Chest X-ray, PA view. Patient: 43 years old, sex M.
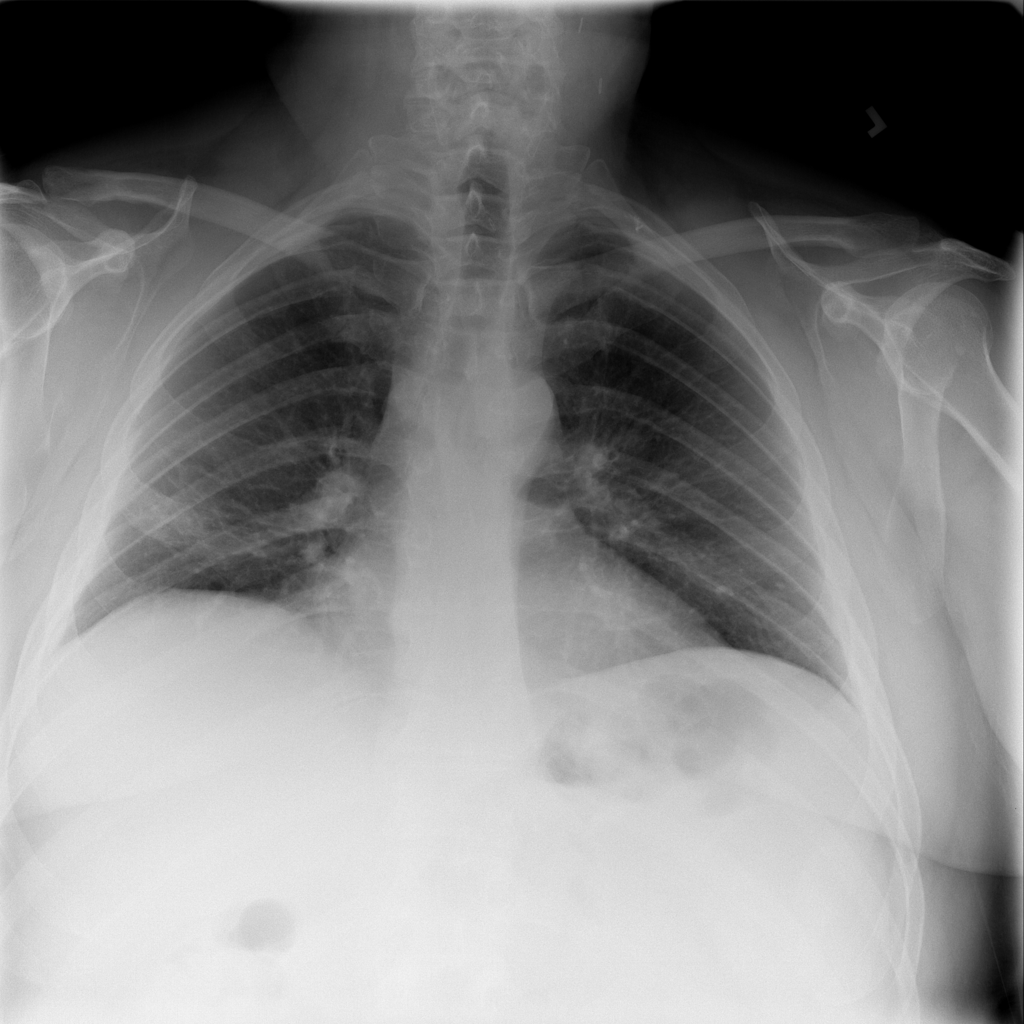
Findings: No Finding